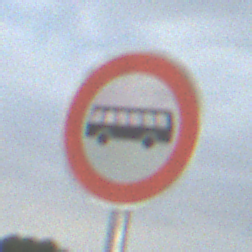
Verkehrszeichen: VerbotKraftomnibusse
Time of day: Night
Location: Outdoor (Nature)
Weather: Overcast
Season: NotSpecified
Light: Artificial